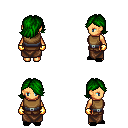
a pixel art fantasy rpg character, female body template, human, tanned skin, leather chest armor, robe skirt, green swoop hairstyle, gold gloves, black slippers, four views (front, back, left, right), 2x2 character sprite sheet, small pixel art, hard edges, no anti-aliasing